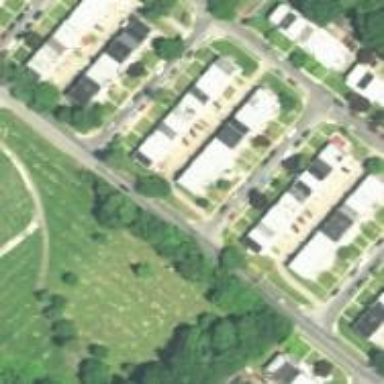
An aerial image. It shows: Cemetery.